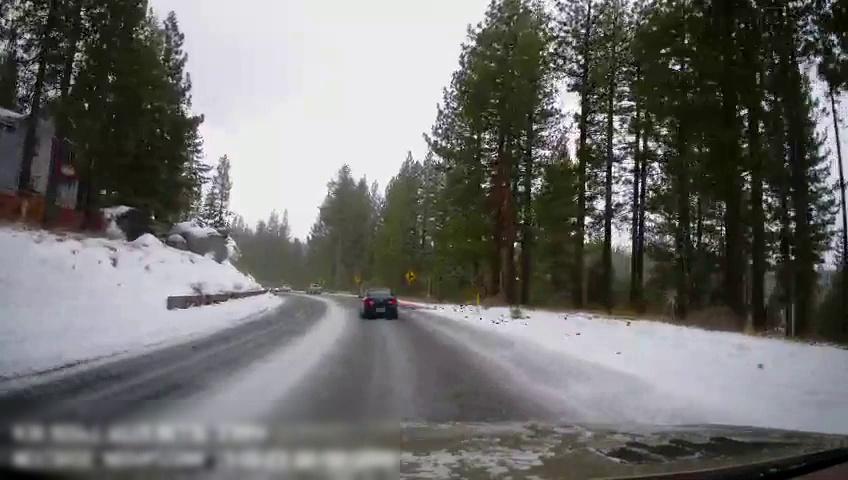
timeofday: Day
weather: Snowy
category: Drivable Space
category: Vehicles | Car
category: Vehicles | Car
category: Traffic | Signs